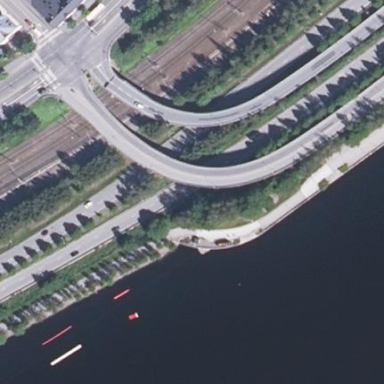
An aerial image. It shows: Man-made bridge.